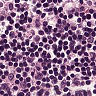
Metastatic tissue present: yes